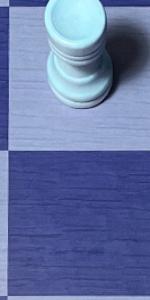
Label: Empty